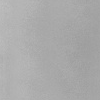
Atmospheric dust classification: dusty